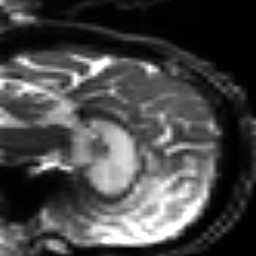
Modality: sbref
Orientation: sagittal
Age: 69
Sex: male
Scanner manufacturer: siemens
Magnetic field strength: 3 T
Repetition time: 3.2 s
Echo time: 0.081 s